Question: I have a rich text box('richTextBox1') in my program as shown bellow. But when I right click on it, it doesn't pop up a "copy, cut, past" window. Can you please tell me how can I enable this "copy, cut, past" window in to my Rich Text Box? I am new to C#, please let me know step by step, if you know how to solve this

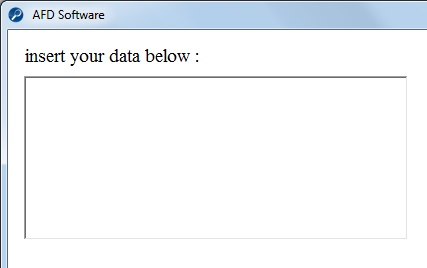
Answer: Try with this code
'UPDATED CODE:'
'''
private void richTextBox1_MouseUp(object sender, MouseEventArgs e)
{
if (e.Button == System.Windows.Forms.MouseButtons.Right)
{ //click event
//MessageBox.Show("you got it!");
ContextMenu contextMenu = new System.Windows.Forms.ContextMenu();
MenuItem menuItem = new MenuItem("Cut");
menuItem.Click += new EventHandler(CutAction);
contextMenu.MenuItems.Add(menuItem);
menuItem = new MenuItem("Copy");
menuItem.Click += new EventHandler(CopyAction);
contextMenu.MenuItems.Add(menuItem);
menuItem = new MenuItem("Paste");
menuItem.Click += new EventHandler(PasteAction);
contextMenu.MenuItems.Add(menuItem);
richTextBox1.ContextMenu = contextMenu;
}
}
void CutAction(object sender, EventArgs e)
{
richTextBox1.Cut();
}
void CopyAction(object sender, EventArgs e)
{
Graphics objGraphics;
Clipboard.SetData(DataFormats.Rtf, richTextBox1.SelectedRtf);
Clipboard.Clear();
}
void PasteAction(object sender, EventArgs e)
{
if (Clipboard.ContainsText(TextDataFormat.Rtf))
{
richTextBox1.SelectedRtf
= Clipboard.GetData(DataFormats.Rtf).ToString();
}
}
'''
'(without styles )'
'''
void CopyAction(object sender, EventArgs e)
{
Clipboard.SetText(richTextBox1.SelectedText);
}
void PasteAction(object sender, EventArgs e)
{
if (Clipboard.ContainsText())
{
richTextBox1.Text
+= Clipboard.GetText(TextDataFormat.Text).ToString();
}
}
'''